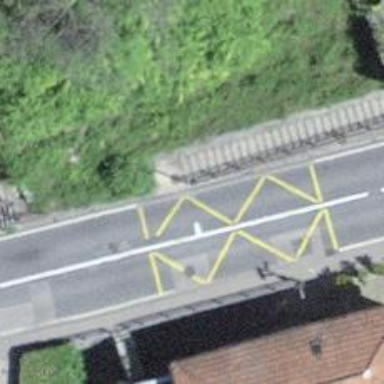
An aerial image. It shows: Bus stop with platform for public transport.